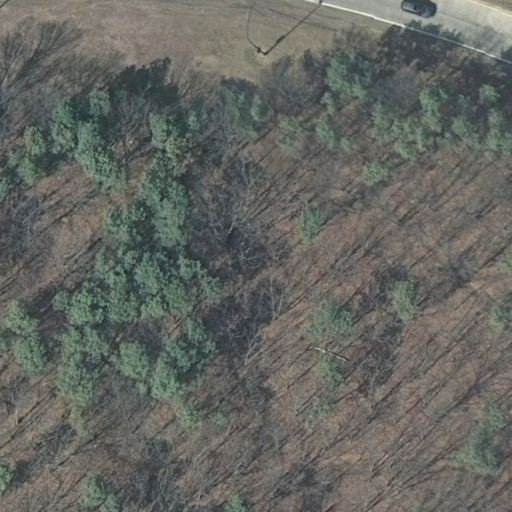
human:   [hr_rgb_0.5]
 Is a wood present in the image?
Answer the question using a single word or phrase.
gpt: yes

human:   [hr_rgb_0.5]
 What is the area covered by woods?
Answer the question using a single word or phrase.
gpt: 10599m2

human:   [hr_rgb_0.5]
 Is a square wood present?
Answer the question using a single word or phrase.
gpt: no

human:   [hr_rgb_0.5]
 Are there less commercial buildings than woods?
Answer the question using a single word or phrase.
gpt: yes

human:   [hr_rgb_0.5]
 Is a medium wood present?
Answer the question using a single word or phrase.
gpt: no

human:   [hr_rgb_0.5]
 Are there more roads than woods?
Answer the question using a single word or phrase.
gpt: no

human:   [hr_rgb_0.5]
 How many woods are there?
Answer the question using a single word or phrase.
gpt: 1

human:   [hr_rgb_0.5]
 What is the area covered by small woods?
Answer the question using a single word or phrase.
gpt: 0m2

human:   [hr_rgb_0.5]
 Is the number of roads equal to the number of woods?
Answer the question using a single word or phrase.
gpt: yes

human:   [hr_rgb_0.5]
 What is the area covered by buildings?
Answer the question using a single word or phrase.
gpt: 0m2

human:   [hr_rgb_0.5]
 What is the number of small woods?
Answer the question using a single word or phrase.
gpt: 0

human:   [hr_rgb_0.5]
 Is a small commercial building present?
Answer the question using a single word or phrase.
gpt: no

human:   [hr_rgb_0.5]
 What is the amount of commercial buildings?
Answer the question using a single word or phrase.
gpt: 0

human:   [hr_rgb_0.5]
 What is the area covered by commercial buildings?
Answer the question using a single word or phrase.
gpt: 0m2

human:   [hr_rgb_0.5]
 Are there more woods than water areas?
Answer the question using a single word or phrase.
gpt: yes

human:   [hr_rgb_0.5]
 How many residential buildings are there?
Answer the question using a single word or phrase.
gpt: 0

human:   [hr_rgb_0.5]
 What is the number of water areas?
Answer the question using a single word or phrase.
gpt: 0

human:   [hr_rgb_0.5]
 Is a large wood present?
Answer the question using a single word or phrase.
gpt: yes

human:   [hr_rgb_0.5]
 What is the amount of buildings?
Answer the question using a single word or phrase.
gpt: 0

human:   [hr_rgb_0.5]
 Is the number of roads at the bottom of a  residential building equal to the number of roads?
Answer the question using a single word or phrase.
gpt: no

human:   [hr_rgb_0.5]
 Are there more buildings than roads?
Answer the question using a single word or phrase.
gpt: no

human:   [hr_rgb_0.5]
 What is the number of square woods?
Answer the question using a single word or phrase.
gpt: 0

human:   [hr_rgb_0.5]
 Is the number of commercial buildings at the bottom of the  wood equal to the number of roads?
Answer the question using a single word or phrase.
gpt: no

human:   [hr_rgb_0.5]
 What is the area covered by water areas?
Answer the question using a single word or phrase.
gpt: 0m2

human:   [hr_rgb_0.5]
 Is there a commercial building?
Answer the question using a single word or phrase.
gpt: no

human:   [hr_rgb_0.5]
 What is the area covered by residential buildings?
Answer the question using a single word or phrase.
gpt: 0m2

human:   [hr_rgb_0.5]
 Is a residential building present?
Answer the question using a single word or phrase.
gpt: no

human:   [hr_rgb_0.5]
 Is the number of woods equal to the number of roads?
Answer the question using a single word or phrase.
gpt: yes

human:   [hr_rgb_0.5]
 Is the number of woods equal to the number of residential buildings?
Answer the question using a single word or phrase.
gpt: no

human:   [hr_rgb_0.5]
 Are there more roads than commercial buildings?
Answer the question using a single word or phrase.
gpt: yes

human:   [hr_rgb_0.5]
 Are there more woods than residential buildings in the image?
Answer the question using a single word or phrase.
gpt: yes

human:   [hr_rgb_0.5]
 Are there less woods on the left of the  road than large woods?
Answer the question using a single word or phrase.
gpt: no

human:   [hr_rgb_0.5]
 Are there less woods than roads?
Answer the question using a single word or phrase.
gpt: no

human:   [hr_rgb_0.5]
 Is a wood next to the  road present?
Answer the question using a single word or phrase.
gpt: yes

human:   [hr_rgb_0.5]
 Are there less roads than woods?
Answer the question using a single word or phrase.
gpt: no

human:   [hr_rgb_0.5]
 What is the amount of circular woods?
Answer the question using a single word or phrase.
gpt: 0

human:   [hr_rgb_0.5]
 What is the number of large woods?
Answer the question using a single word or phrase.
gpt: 1

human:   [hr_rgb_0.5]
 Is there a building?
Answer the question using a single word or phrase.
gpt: no

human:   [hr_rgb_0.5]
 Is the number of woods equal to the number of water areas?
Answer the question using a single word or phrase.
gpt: no

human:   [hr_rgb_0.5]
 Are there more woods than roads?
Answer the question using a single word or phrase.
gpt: no

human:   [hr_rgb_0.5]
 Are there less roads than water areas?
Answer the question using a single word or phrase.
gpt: no

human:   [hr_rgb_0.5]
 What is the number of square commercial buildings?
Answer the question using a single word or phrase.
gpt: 0

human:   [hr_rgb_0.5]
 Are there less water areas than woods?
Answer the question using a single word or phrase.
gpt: yes

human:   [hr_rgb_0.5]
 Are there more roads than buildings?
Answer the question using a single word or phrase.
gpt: yes

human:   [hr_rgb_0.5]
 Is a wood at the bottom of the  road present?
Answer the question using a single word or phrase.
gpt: no

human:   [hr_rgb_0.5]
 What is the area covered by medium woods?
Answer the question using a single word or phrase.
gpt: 0m2

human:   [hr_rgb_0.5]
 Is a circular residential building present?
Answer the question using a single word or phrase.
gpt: no

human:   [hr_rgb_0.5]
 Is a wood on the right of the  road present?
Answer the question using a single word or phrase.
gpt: no

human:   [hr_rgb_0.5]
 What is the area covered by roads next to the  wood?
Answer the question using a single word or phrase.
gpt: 0m2

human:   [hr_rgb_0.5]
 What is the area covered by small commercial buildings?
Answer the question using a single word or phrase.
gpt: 0m2

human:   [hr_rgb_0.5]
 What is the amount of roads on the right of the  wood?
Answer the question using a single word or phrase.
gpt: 1

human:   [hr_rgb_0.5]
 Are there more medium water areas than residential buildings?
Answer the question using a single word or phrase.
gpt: no

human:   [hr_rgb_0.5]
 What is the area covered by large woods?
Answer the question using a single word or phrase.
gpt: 10599m2

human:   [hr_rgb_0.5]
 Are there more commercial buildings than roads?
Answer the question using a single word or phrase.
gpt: no

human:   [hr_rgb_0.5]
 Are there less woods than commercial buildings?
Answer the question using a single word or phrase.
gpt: no

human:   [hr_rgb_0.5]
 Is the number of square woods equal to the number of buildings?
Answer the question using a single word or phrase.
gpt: yes

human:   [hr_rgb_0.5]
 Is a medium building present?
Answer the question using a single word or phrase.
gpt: no

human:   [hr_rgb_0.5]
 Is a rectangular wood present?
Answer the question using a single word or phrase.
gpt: yes

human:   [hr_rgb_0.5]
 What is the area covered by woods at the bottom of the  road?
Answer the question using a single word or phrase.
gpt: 0m2

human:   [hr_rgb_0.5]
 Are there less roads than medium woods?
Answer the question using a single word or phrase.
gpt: no

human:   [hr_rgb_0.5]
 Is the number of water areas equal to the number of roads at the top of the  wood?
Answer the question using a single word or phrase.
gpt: yes

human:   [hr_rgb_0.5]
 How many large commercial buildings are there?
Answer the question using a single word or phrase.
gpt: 0

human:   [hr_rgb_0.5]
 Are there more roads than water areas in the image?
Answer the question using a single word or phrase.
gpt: yes

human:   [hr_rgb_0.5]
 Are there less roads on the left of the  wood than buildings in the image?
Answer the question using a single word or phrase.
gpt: no